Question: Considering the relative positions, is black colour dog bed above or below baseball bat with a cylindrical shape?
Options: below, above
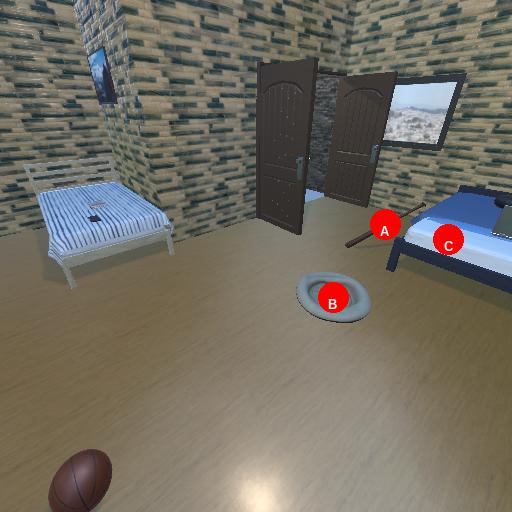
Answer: below